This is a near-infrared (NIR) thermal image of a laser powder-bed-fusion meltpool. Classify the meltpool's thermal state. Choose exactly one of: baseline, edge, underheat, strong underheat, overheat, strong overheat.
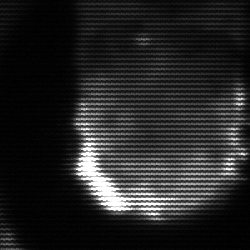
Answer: baseline